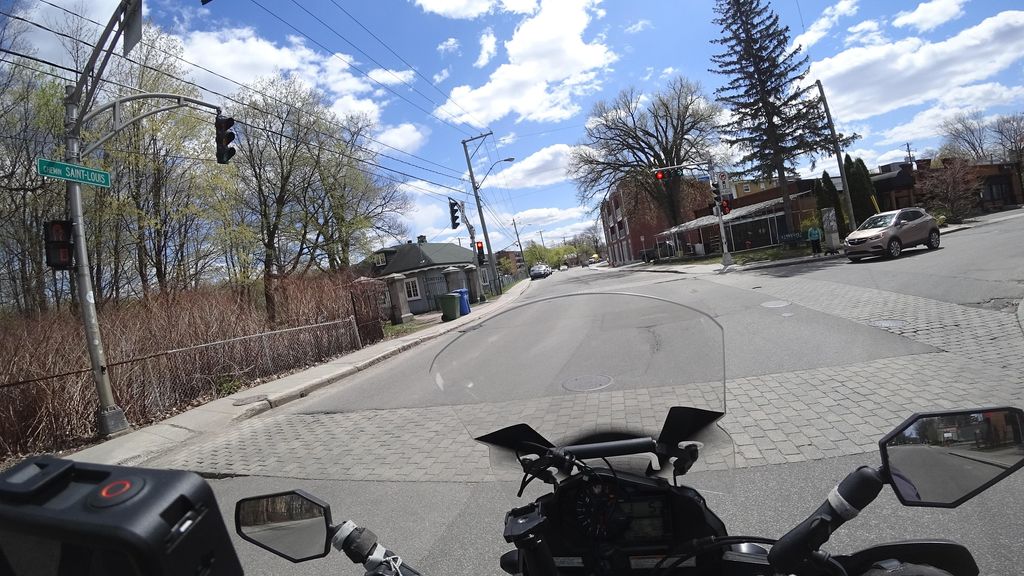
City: quebec_city